Question: I believe the answer to my question is a huge NO, you can't do something like
'''
public interface Parser {
...
}
'''
and in another class
'''
Parser parser = new Parser();
'''
Of course the 'Parser parser' part is perfectly fine, but 'new Parser()' should very obviously be wrong, not allowed, give a compiler error. <URL> here at SO and lots of documentation I don't think is necessary to quote says so.
I am still asking this question because I'm quoting line 122 of <URL>, as shown in this screenshot:

Also, the type of the reference is that same Parser class.
What am I looking at? Is Eclipse pointing to the wrong .class file and this is actually a class also called 'Parser'? I suspect it is, but if so, how does Eclipse (not) know which class the reference is a type of and the constructor belongs to? Could something like this make the compiler link the wrong classes, if it makes the exact mistake that is (I think) being made here by the module that knows where to take me when I hold down Control and left click on a method?
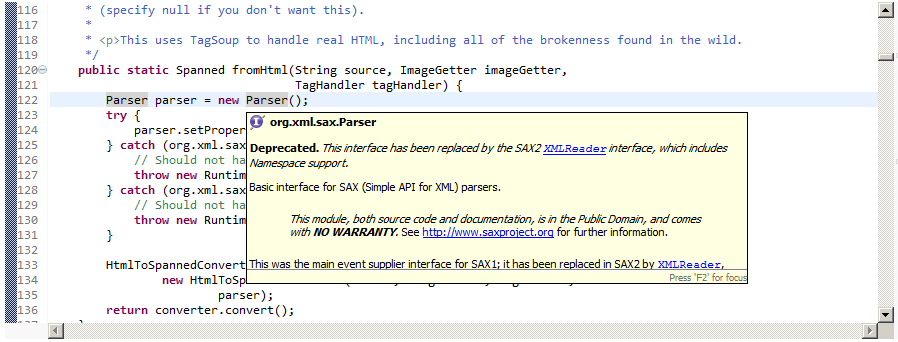
Answer: > Is Eclipse pointing to the wrong .class file?
No.
> and this is actually a class also called Parser?
Yes.
> I suspect it is, but if so, how does Eclipse (not) know which class the reference is a type of and the constructor belongs to?
Based on the 'import' statement on the top of Java file.
Basically you need to learn about how exactly import works.
<URL>